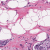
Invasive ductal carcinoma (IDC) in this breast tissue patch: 1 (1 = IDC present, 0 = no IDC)